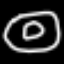
Label: donut